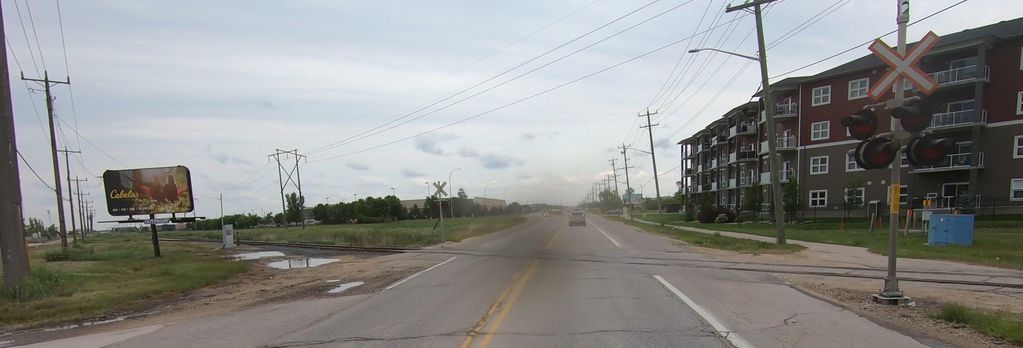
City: winnipeg